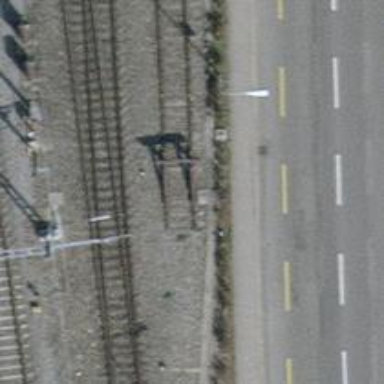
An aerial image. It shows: Railway buffer stop.